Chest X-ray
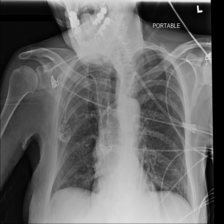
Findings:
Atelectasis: negative
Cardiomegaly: negative
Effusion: negative
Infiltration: negative
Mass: negative
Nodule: negative
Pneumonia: negative
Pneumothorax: negative
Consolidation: negative
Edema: negative
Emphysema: negative
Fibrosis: negative
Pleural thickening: negative
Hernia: negative